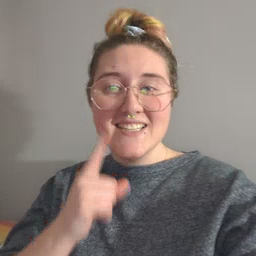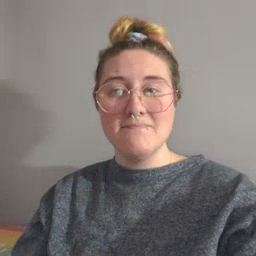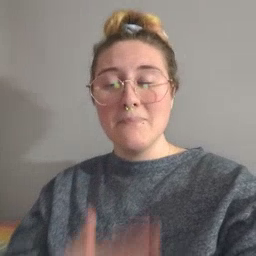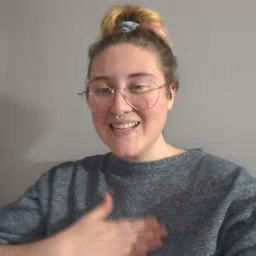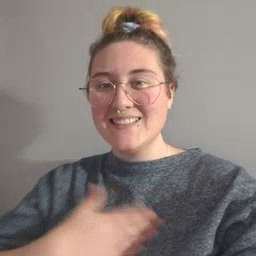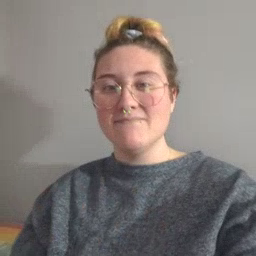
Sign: please